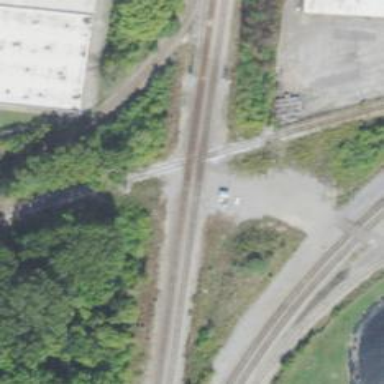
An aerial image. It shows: Railway crossing.